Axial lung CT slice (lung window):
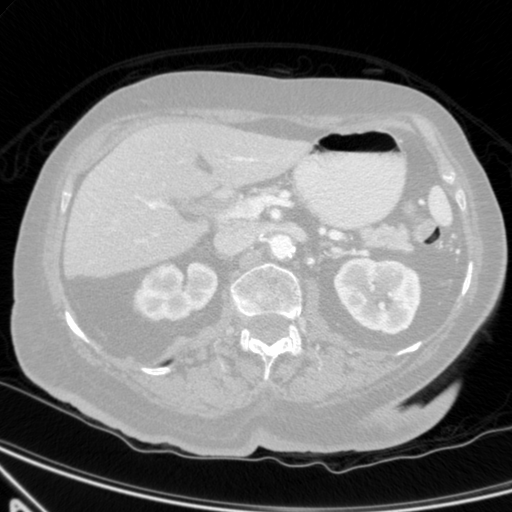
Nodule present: no